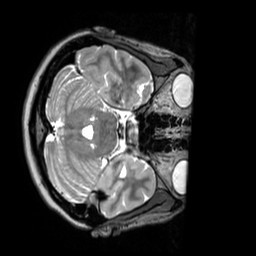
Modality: T2w
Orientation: axial
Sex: female
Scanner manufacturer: siemens
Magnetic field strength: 3 T
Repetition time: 3.2 s
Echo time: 0.409 s